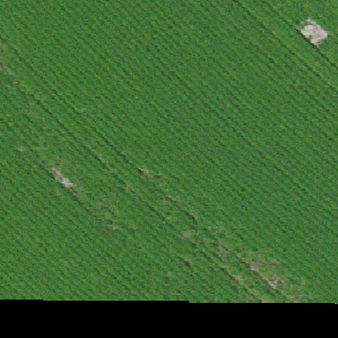
Label: other